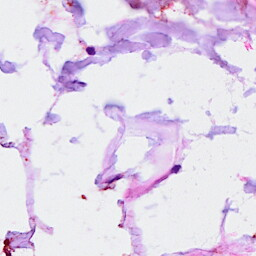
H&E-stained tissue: Breast